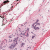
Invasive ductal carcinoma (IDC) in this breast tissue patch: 0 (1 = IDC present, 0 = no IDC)